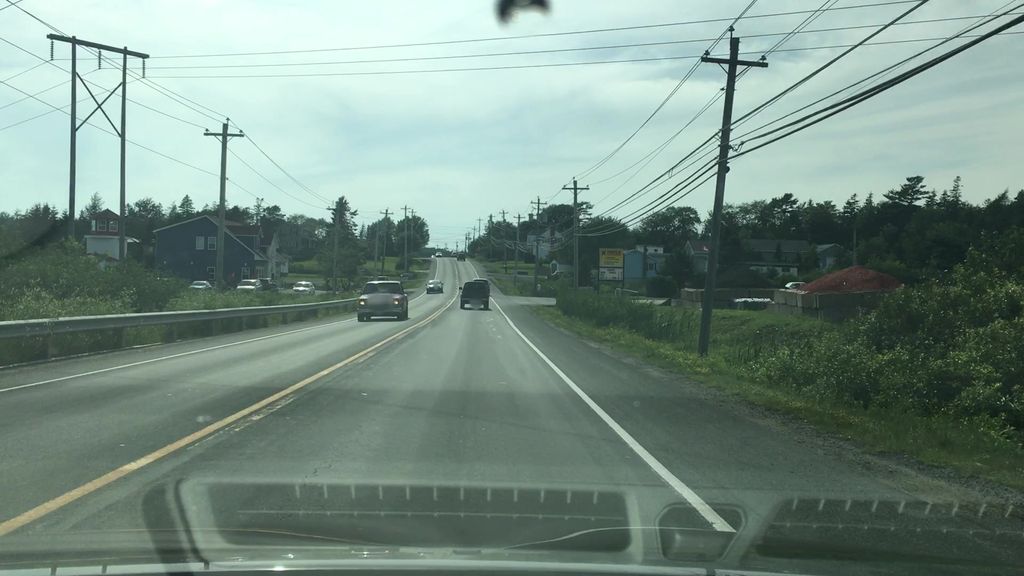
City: halifax